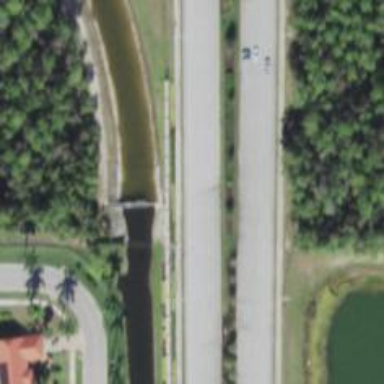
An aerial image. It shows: Dam along waterway.